Question: I am working on some PHP classes that can do some basic profiling, debugging, and error handling. Yes I know about XDebug and it's great, but I would like to have some classes as well for my library to do some of this type of stuff.
Below is a class I am working on that will show an error message when one occurs and will show me the line number it happened on as well as the source code for that line and the X amount of lines below and above the error line. Similar to in this image below... (may have to view image in new window/tab to see larger version)

Here is my class code I have as of right now for this...
'''
<?php
class Debugger
{
public static function debug_source($file, $line_number, $padding = 5)
{
if (!$file or !is_readable($file)) {
return false;
}
// Open the file and set the line position
$file = fopen($file, 'r');
$line = 0;
// Set the reading range
$range = array('start' => $line_number - $padding, 'end' => $line_number + $padding);
// Set the zero-padding amount for line numbers
$format = '% ' . strlen($range['end']) . 'd';
$source = '';
while (($row = fgets($file)) !== false)
{
// Increment the line number
if (++$line > $range['end'])
break;
if ($line >= $range['start']){
// Make the row safe for output
$row = htmlspecialchars($row, ENT_NOQUOTES);
// Trim whitespace and sanitize the row
$row = '<span class="number">' . sprintf($format, $line) . '</span> ' . $row;
if ($line === $line_number){
// Apply highlighting to this row
$row = '<span class="line highlight">' . $row . '</span>';
} else{
$row = '<span class="line">' . $row . '</span>';
}
// Add to the captured source
$source .= $row;
}
}
// Close the file
fclose($file);
echo '<div id="exception_error">';
echo ' <h1><span class="type"> Error [ 345 ]</span></h1>';
echo ' <div class="content">';
echo ' <p>Test error message on line number ' . $line_number. '</p>';
echo ' <p><pre class="source"><code>' . $source . '</code></pre></p>';
echo ' </div>';
echo '</div>';
}
}
// Testing the class above.
$file = 'bitmask/bitmasktest.php';
$line_number = 82;
$line_number_padding = 5;
$debugger = new Debugger();
$debugger->debug_source($file, $line_number, $line_number_padding);
?>
'''
So I am looking for ways to improve and add on to this. It is not complete yet, this is just a start.
Should I declare all variables in a class like this at the top? For example in this class I access the properties like this , , . Should I declare them at the top (all properties) like...
'''
<?php
//public/private/protected
public $this->file;
private $this->$line_number;
private $this->padding;
// etc, etc, for every single property used in a class method
// or should I access them how I currently do in
// this class like $file, $line_number, etcc????
?>
'''
?>
To make the output look correct from my method above, it needs this CSS data below in the page, I know I should probably include a CSS file for it or add it to my other css files, but my goal is to have this class be self contained, so the class can be ran anywhere and have the correct output. Should I somehow have a method that outputs the CSS needed for this class or what are some good ideas to keep it self contained and still look the way I want it (like in the image)?
'''
<style type="text/css">
#exception_error {
background: #ddd;
font-size: 1em;
font-family:sans-serif;
text-align: left;
color: #333333;
}
#exception_error h1,
#exception_error h2 {
margin: 0;
padding: 1em;
font-size: 1em;
font-weight: normal;
background: #911911;
color: #FFFFFF;
}
#exception_error h1 a,
#exception_error h2 a {
color: #FFFFFF;
}
#exception_error h2 {
background: #666666;
}
#exception_error h3 {
margin: 0;
padding: 0.4em 0 0;
font-size: 1em;
font-weight: normal;
}
#exception_error p {
margin: 0;
padding: .4em;
}
#exception_error a {
color: #1b323b;
}
#exception_error p {
margin: 0;
padding: 0.1em 0;
}
#exception_error pre.source {
margin: 0 0 1em;
padding: 0.4em;
background: #fff;
border: dotted 1px #b7c680;
line-height: 1.2em;
}
#exception_error pre.source span.line {
display: block;
}
#exception_error pre.source span.highlight {
background: #f0eb96;
}
#exception_error pre.source span.line span.number {
color: #666;
}
</style>
<style type="text/css">
.linenum{
text-align:right;
background:#FDECE1;
border:1px solid #cc6666;
padding:0px 1px 0px 1px;
font-family:Courier New, Courier;
float:left;
width:17px;
margin:3px 0px 30px 0px;
}
code {/* safari/konq hack */
font-family:Courier New, Courier;
}
.linetext{
width:700px;
text-align:left;
background:white;
border:1px solid #cc6666;
border-left:0px;
padding:0px 1px 0px 8px;
font-family:Courier New, Courier;
float:left;
margin:3px 0px 30px 0px;
}
br.clear {
clear:both;
}
</style>
'''
---
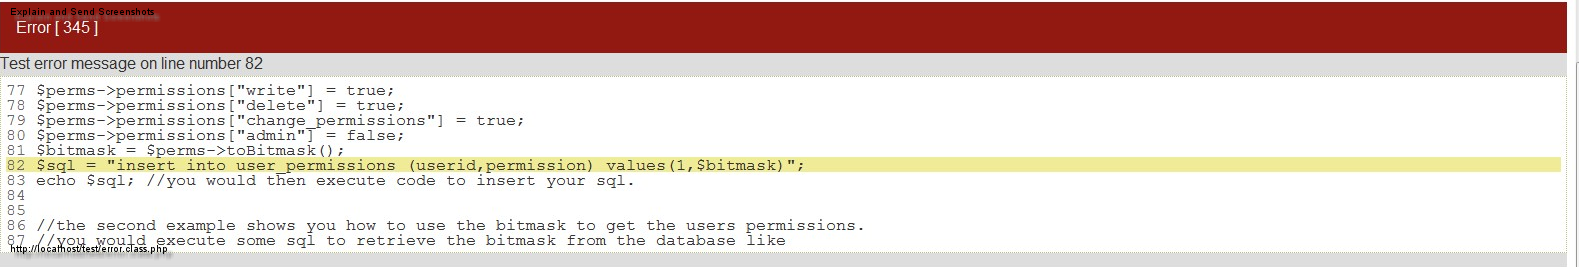
Answer: First: the way to declare class properties is like this:
'''
class Debugger {
public $file;
private $line_number;
private $padding;
}
'''
Now, class properties only make sense if they remain constant between operations (function calls) performed on the same object -- in other words, if their values can be "reused" between calls. In your case, the only one of these which it makes sense to reuse is '$padding' (set it once and then call 'debug_source' multiple times with the same padding). The other two should remain function parameters.
Second:
There is absolutely no way you can make 'Debugger' be self-container and have it produce valid HTML in the context of your page at the same time, unless you make all those styles inline. Of course this solution is far from optimal, but it's the only one that you can use in this case.